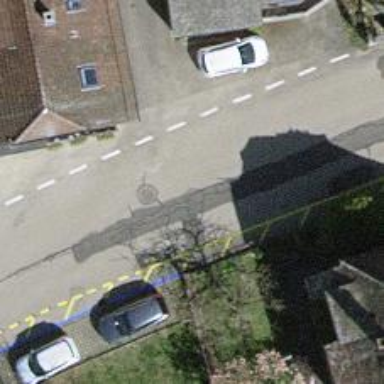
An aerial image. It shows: Smooth asphalt road in residential area.